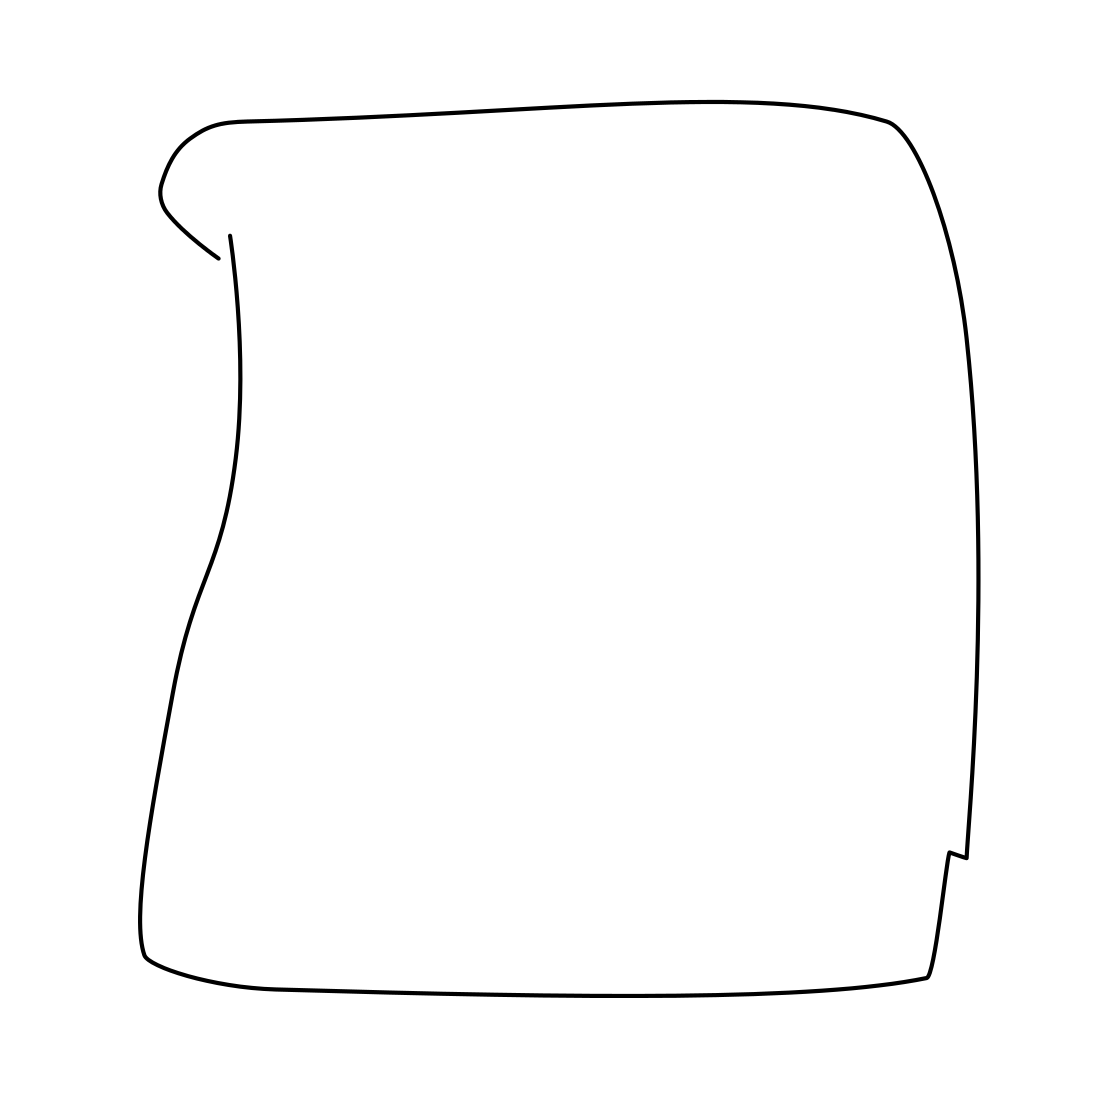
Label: bread